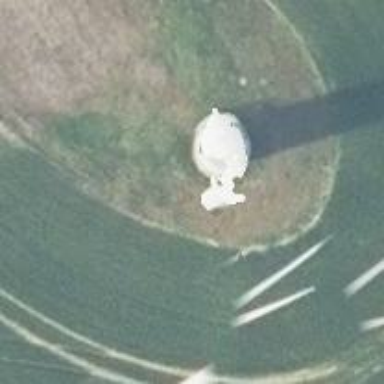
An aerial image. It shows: Wind generator with horizontal axis. The generator is wind turbine.